Field crop: maize
Growth stage: 1
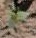
Species: datura